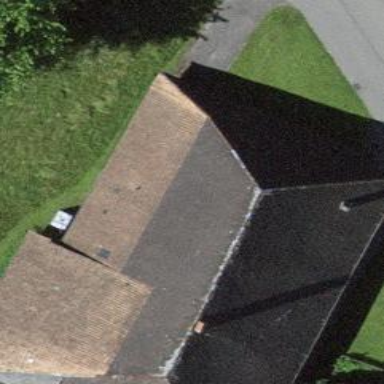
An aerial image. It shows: Farm building.